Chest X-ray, PA view. Patient: 39 years old, sex M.
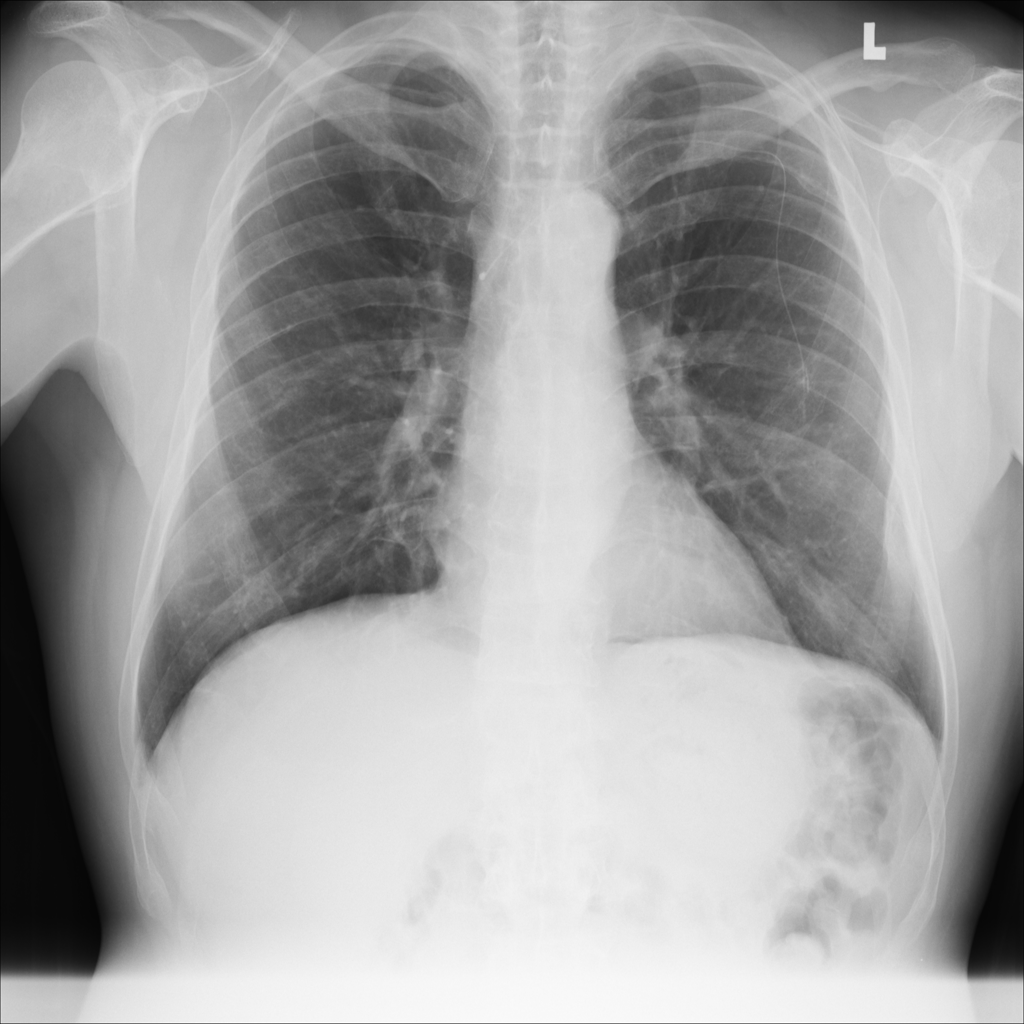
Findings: No Finding